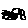
Label: car